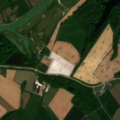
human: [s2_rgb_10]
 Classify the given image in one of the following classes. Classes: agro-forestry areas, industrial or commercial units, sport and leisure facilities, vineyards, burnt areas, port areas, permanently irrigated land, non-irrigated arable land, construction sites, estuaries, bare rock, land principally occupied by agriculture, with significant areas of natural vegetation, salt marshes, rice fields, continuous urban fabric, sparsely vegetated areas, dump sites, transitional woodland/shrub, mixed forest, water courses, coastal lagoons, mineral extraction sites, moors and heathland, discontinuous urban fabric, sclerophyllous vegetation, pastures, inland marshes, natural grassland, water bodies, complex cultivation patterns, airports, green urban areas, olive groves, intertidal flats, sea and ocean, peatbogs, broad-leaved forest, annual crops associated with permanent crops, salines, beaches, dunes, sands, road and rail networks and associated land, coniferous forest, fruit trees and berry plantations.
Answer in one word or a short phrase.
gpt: non-irrigated arable land, complex cultivation patterns, land principally occupied by agriculture, with significant areas of natural vegetation, broad-leaved forest, water bodies